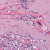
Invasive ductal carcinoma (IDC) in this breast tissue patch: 1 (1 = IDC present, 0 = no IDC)